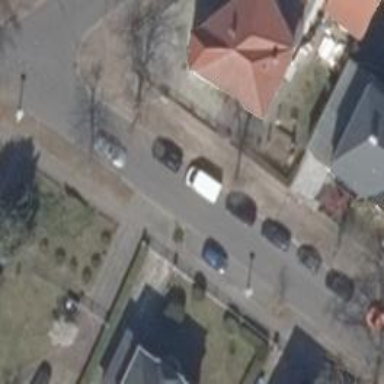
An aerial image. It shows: Smooth asphalt road in residential area.